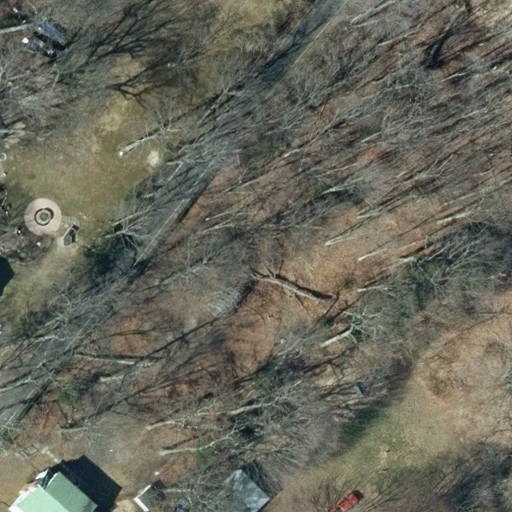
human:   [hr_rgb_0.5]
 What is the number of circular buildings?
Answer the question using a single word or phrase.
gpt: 0

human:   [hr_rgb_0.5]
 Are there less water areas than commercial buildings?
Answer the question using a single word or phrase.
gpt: no

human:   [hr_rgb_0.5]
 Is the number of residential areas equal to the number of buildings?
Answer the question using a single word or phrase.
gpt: no

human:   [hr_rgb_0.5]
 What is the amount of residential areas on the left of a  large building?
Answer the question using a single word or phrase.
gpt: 0

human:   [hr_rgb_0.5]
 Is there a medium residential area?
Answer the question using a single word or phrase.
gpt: no

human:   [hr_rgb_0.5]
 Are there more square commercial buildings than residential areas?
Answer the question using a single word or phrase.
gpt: no

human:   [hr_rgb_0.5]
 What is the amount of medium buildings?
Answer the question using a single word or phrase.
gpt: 0

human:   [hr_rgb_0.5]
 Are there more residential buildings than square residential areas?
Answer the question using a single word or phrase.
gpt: yes

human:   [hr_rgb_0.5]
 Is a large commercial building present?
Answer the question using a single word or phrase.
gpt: no

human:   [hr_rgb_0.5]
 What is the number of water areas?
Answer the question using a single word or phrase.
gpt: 0

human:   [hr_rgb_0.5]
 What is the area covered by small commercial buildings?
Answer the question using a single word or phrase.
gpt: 0m2

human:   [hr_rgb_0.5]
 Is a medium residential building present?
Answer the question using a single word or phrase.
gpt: no

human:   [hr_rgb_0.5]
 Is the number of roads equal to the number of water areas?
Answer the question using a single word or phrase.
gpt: yes

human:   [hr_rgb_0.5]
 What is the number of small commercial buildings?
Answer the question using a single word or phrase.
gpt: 0

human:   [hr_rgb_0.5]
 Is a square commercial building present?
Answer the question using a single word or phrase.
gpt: no

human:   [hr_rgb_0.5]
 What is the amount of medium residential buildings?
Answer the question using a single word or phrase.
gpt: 0

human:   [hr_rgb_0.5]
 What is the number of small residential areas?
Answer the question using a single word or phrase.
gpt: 0

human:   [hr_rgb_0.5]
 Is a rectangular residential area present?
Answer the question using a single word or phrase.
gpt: yes

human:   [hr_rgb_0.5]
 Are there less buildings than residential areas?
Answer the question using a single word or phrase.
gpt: no

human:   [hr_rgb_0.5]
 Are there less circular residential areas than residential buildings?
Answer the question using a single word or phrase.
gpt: yes

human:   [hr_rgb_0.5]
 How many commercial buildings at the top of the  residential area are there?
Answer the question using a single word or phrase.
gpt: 0

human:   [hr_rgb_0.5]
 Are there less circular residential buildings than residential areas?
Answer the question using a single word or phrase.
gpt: yes

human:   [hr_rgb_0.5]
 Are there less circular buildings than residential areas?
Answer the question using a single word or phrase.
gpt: yes

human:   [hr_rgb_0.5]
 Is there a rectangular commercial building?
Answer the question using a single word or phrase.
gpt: no

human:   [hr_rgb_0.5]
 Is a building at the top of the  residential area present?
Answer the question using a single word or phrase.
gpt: yes

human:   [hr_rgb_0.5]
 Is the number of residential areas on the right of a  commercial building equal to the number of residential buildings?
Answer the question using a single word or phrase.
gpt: no

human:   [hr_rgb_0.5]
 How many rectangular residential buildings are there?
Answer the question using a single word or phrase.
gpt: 2

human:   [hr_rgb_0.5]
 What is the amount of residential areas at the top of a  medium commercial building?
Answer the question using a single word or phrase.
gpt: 0

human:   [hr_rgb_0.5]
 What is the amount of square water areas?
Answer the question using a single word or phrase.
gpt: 0

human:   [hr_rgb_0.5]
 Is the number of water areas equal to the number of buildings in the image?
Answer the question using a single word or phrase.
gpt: no

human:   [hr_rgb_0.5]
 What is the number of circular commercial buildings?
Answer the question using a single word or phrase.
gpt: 0

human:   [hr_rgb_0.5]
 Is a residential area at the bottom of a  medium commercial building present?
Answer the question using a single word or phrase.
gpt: no

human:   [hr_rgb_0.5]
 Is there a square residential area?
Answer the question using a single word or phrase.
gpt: no

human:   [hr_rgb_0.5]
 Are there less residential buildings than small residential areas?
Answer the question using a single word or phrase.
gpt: no

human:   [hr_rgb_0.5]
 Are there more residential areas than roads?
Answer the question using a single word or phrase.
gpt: yes

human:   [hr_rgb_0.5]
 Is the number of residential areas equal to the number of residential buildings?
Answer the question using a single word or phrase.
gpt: no